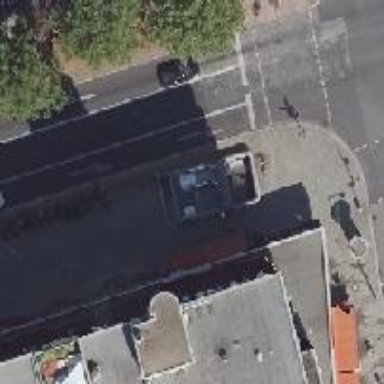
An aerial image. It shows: Sidewalk.